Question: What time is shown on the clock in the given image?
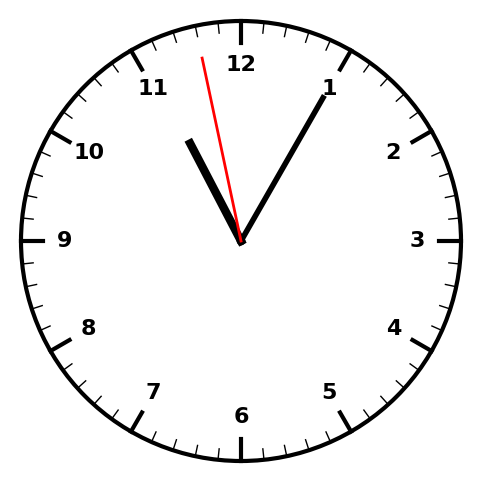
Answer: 11:04:58